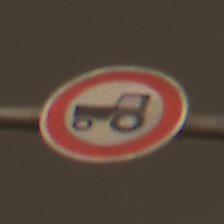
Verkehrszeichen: VerbotKraftfahrzeugeZuegeNichtSchneller25
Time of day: Night
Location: Outdoor (Urban)
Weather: Overcast
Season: NotSpecified
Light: Artificial